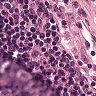
Metastatic tissue present: no